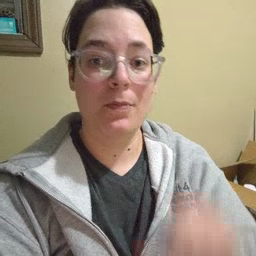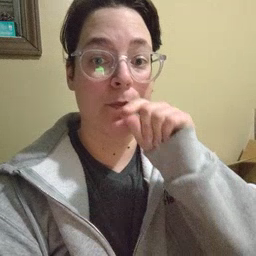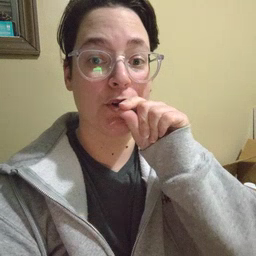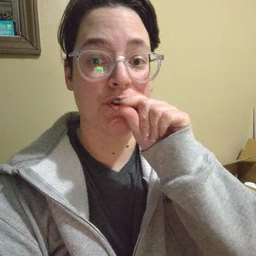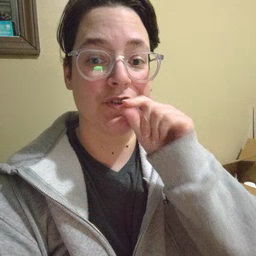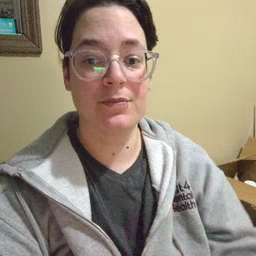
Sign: bird